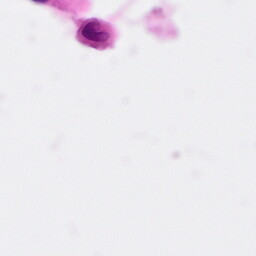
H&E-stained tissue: Pancreatic